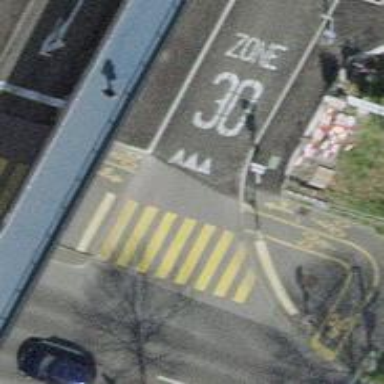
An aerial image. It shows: Road crossing with traffic signals.